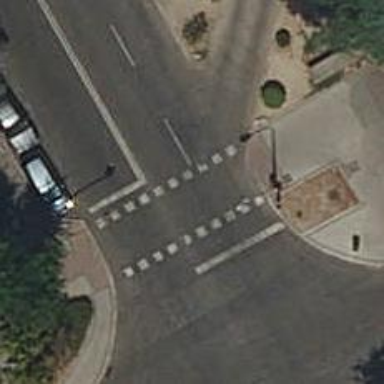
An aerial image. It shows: Road with traffic signals at crossing.